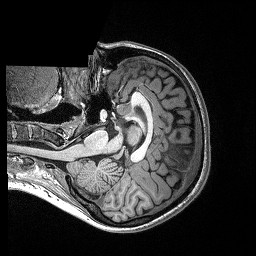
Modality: T1w
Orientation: axial
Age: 27
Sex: female
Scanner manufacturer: siemens
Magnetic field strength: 3 T
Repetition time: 2.4 s
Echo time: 0.03 s